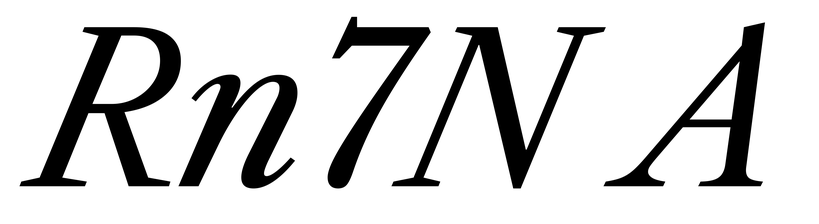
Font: LibreCaslonText-Italic_Italic